Aerial crown-view tile of a tropical tree (Barro Colorado Island, Panama), acquired 20240813:
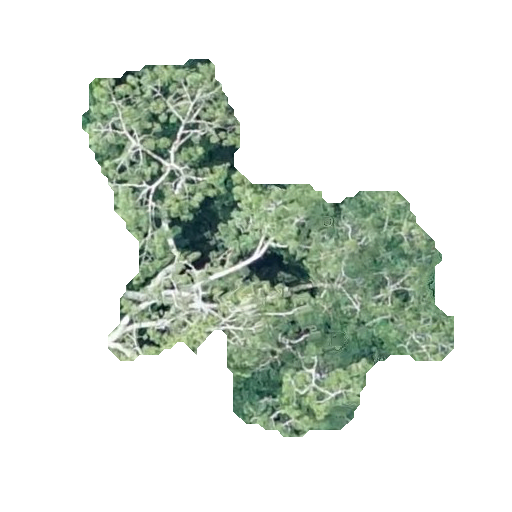
Species: Ceiba pentandra
GBIF accepted scientific name: Ceiba pentandra
Crown area: 115.186 m²